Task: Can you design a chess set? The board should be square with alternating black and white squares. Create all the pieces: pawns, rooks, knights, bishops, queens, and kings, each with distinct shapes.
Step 140:
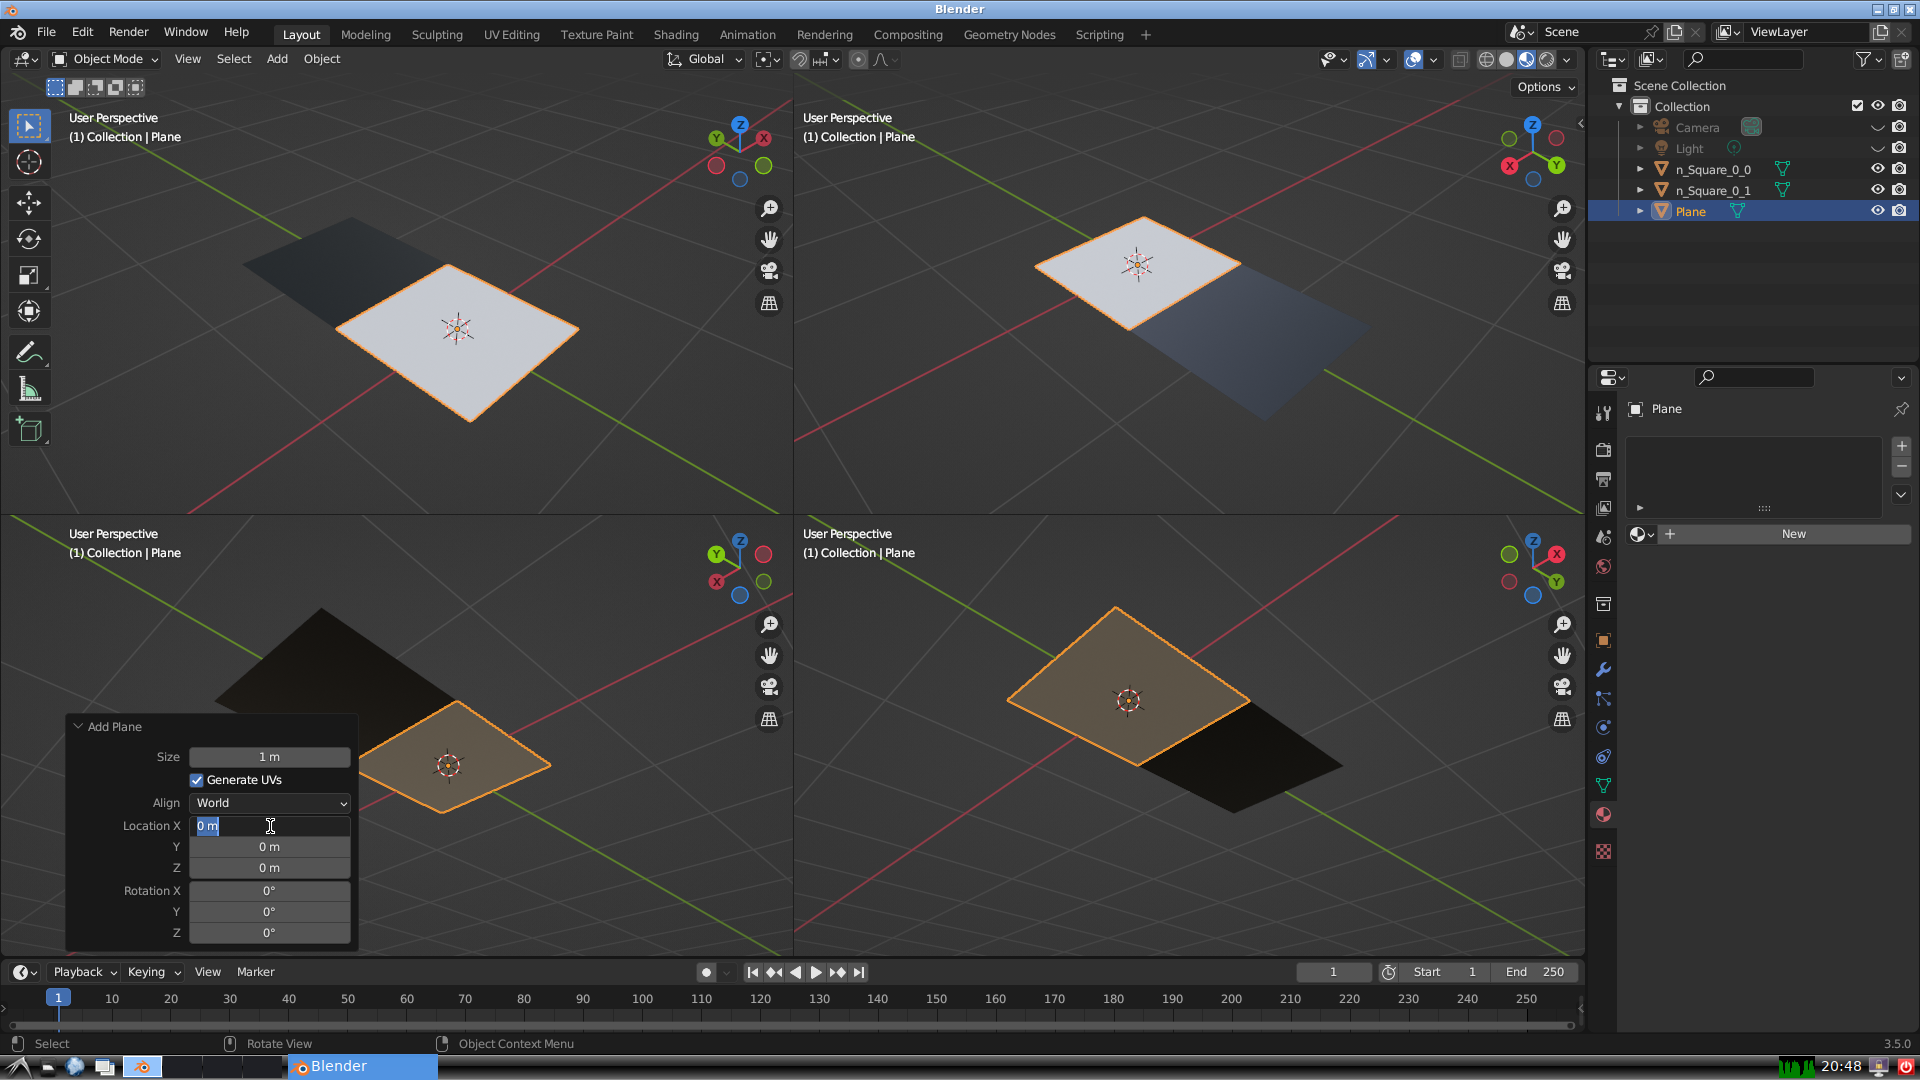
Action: input_text: 0.0